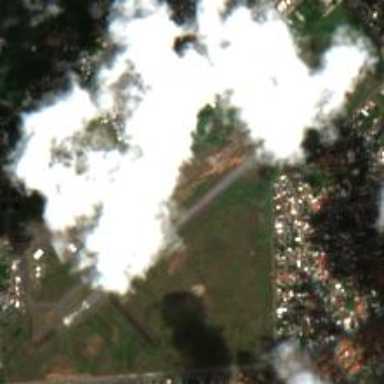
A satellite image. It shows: International public aerodrome (airport).